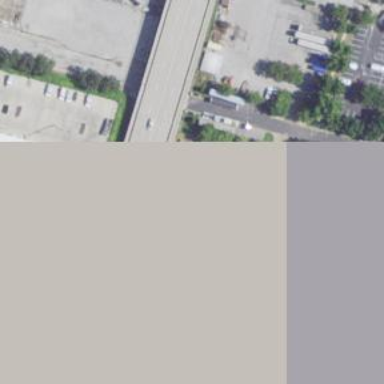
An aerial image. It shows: Parking area with asphalt surface.